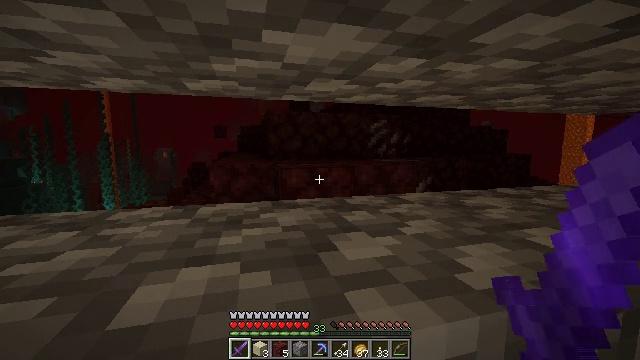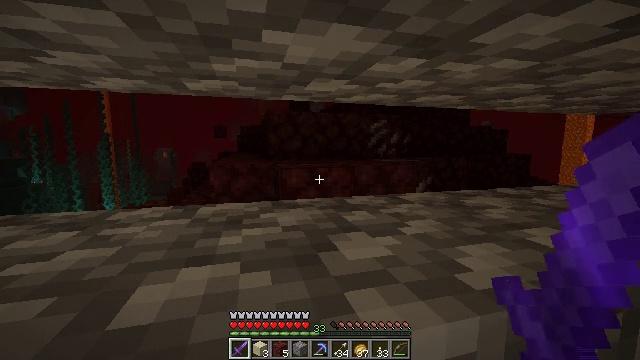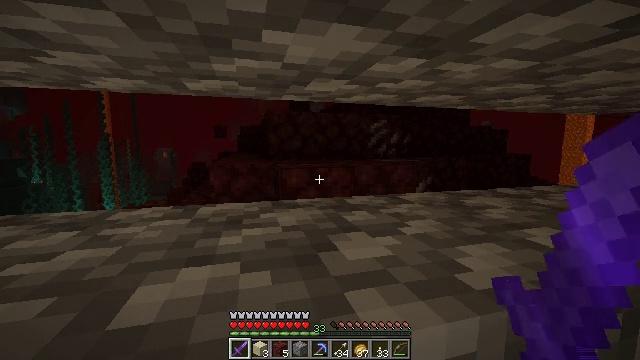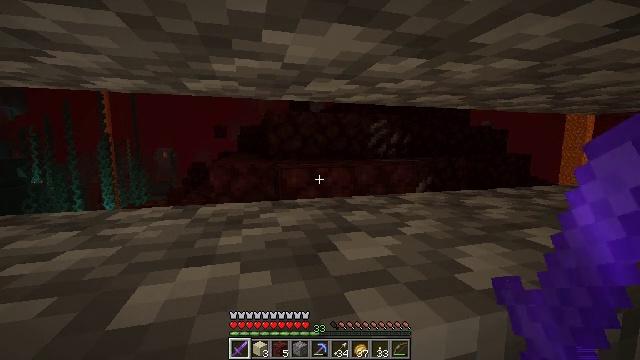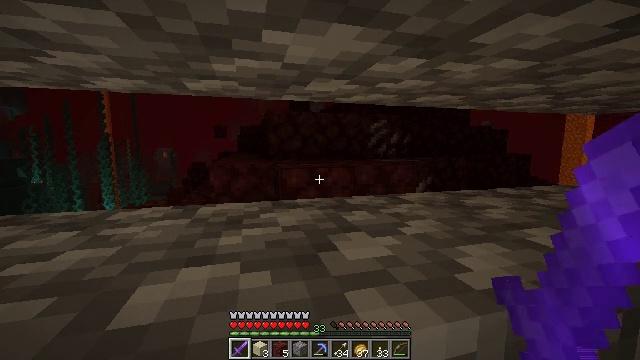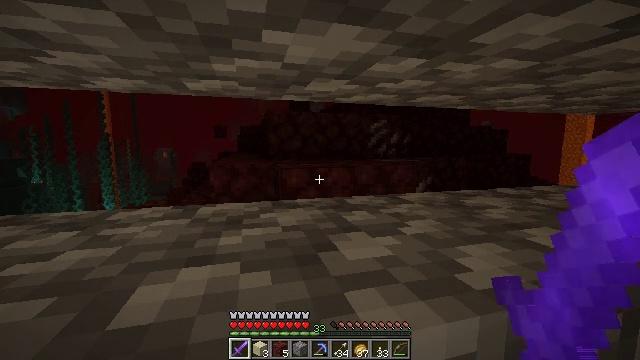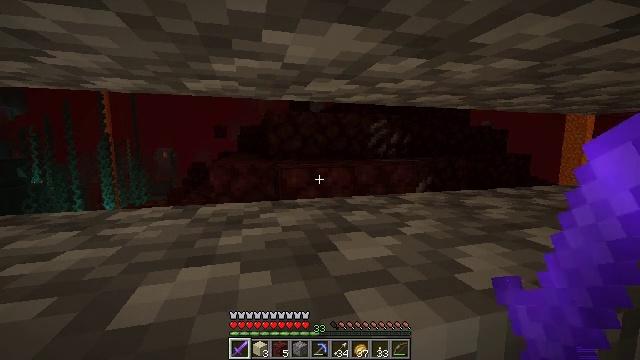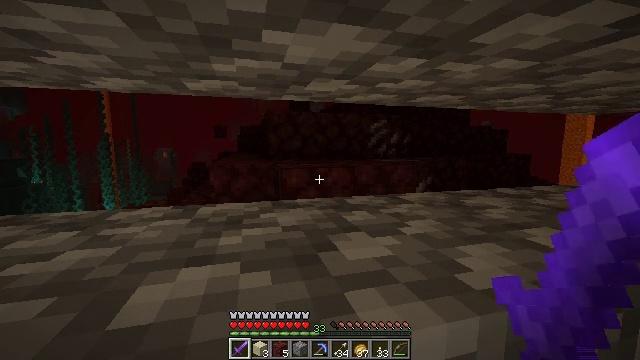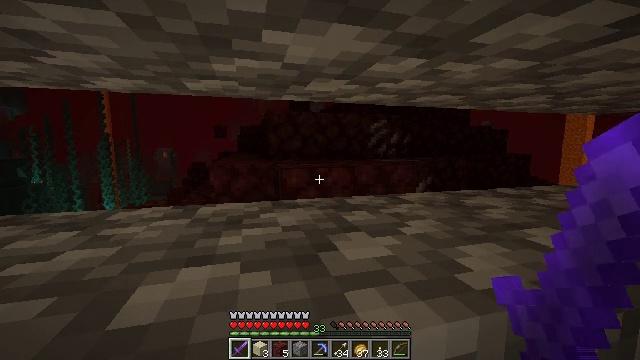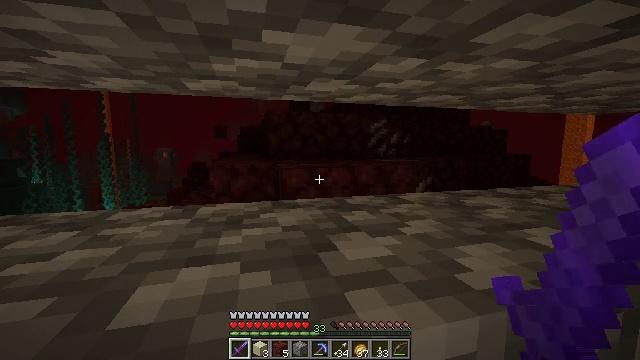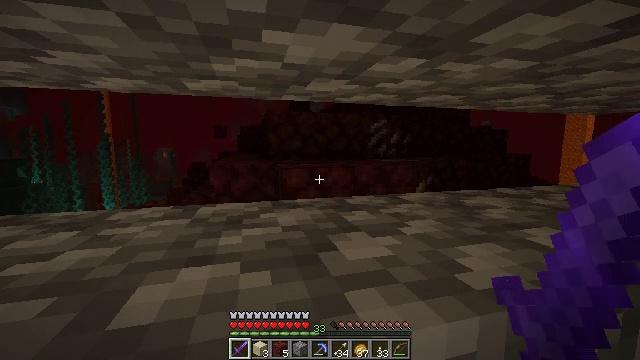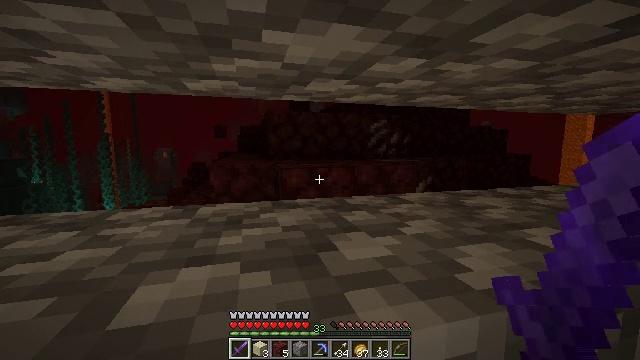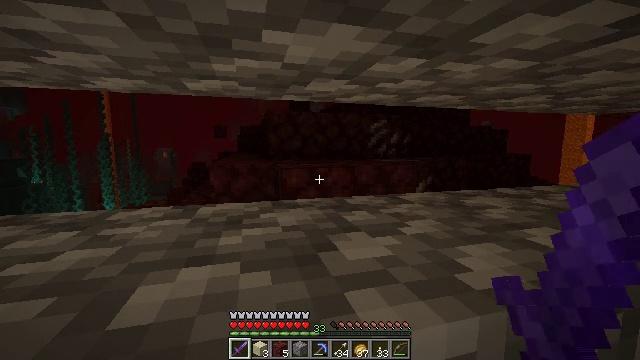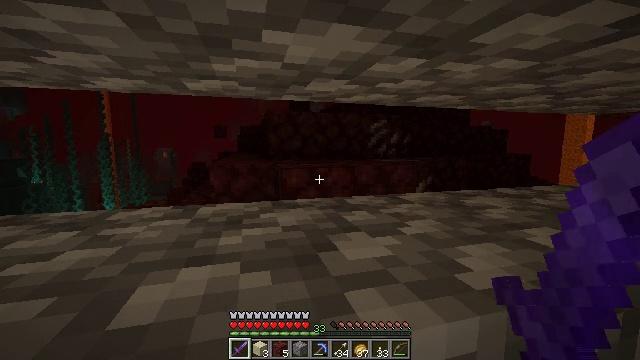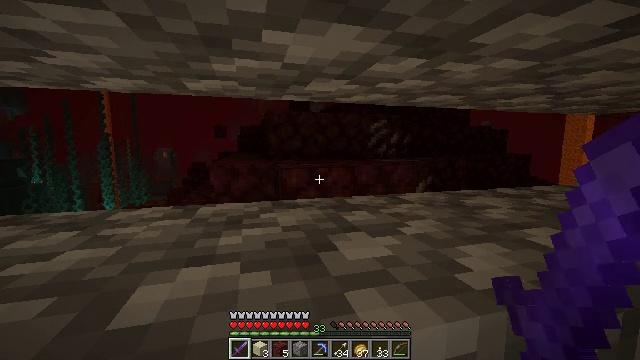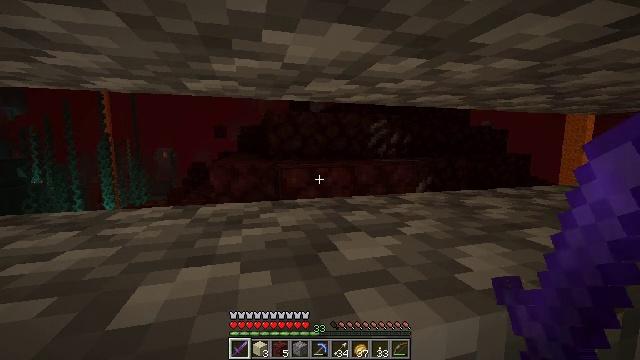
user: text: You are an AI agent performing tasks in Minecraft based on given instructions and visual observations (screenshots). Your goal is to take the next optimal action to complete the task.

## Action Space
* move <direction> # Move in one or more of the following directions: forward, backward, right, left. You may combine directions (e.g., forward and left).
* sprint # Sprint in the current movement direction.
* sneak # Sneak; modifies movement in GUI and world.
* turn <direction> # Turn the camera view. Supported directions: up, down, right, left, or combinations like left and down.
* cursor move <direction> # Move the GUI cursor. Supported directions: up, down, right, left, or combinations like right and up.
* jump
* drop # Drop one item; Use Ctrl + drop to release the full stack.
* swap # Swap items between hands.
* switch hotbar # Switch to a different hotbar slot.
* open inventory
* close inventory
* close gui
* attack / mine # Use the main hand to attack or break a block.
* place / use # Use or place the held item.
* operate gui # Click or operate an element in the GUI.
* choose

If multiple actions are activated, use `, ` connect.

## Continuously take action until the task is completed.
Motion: motion action
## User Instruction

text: Remove the cobblestone slab with a tool.
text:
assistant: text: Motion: no_op
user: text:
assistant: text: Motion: no_op
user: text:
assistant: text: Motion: no_op
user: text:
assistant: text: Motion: no_op
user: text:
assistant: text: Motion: no_op
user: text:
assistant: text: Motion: no_op
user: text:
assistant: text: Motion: no_op
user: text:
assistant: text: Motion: no_op
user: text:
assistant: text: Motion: no_op
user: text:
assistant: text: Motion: no_op
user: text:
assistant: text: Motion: no_op
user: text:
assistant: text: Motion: no_op
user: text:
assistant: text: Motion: no_op
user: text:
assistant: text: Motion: no_op
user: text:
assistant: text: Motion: no_op
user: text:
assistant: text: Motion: no_op
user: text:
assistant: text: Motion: no_op
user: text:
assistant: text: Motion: no_op
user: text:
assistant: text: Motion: no_op
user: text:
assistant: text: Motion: no_op
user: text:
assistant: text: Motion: no_op
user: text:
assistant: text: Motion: no_op
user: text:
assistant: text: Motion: no_op
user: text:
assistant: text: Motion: no_op
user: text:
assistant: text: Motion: no_op
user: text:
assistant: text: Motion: no_op
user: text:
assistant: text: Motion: no_op
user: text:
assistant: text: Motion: no_op
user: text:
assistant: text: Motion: no_op
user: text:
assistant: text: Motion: no_op